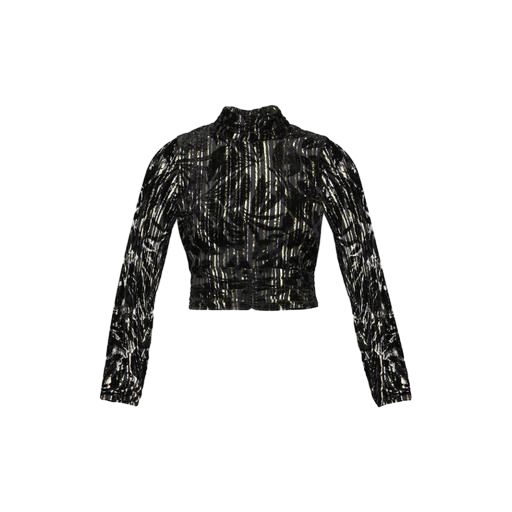
black abstract-print cropped jacket, black obsession fil coupe jacket, black spark print jacket, white background